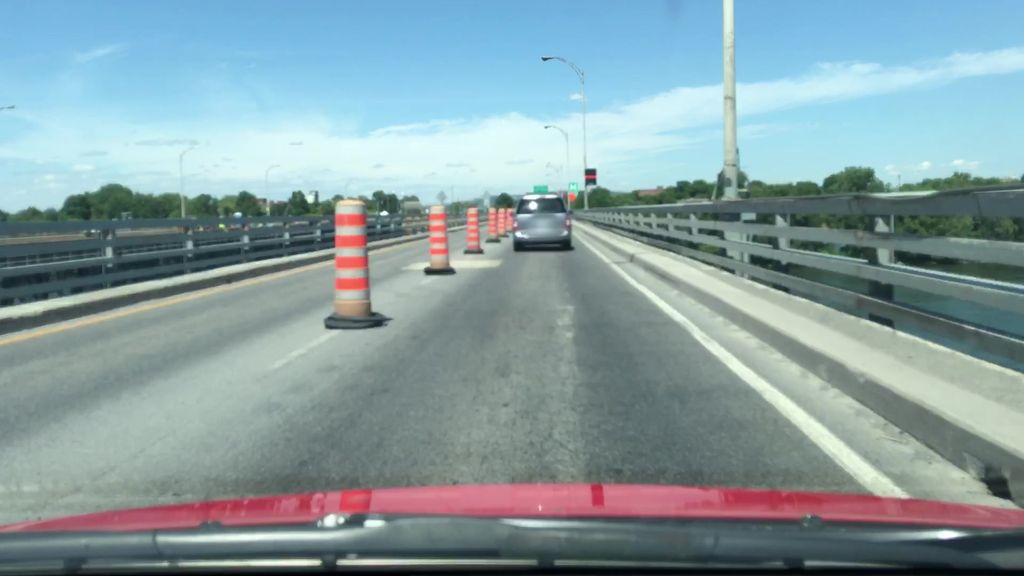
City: montreal